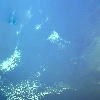
Label: water